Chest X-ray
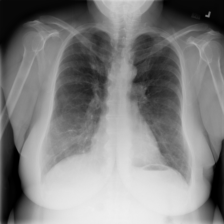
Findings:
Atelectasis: negative
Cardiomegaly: negative
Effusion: negative
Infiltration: negative
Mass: negative
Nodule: negative
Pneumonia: negative
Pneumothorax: negative
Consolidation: negative
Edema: negative
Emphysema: negative
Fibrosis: negative
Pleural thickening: negative
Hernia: negative